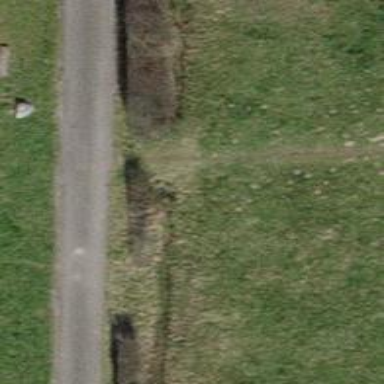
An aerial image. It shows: Culvert tunnel underneath ditch.